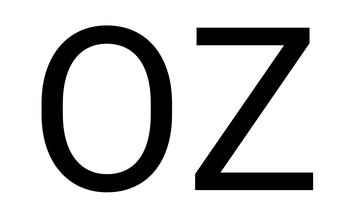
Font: Roboto_Regular